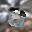
Label: 8